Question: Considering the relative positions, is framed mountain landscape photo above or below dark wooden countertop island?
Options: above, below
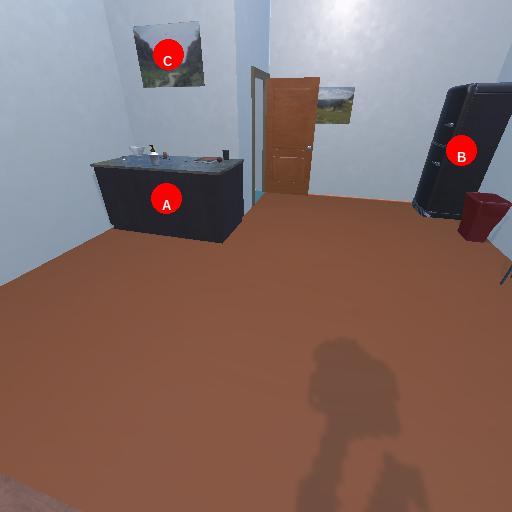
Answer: above